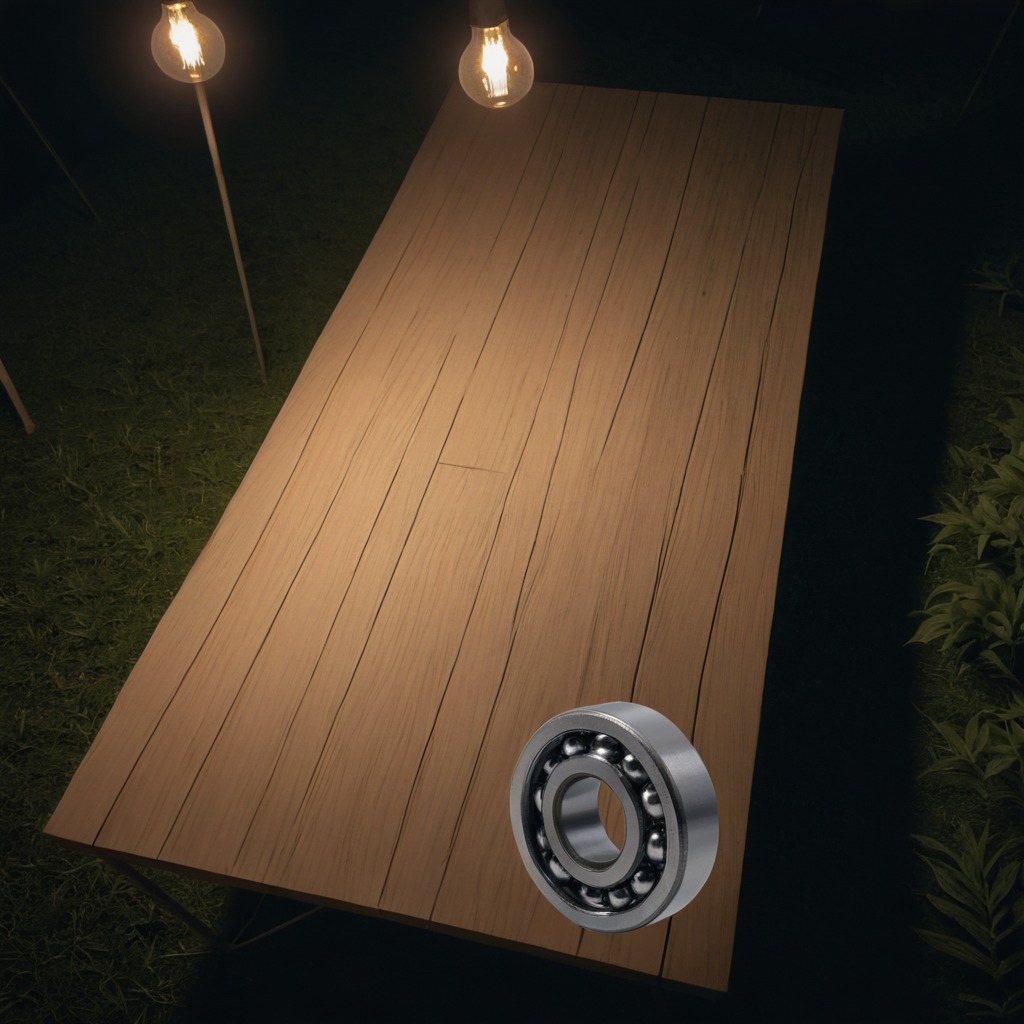
A metal ball bearing lies on a wooden table inside a jungle field workshop tent at night.